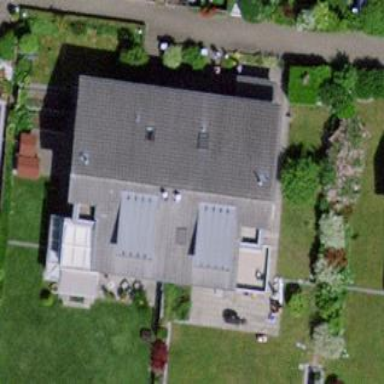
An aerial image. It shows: Terrace building.